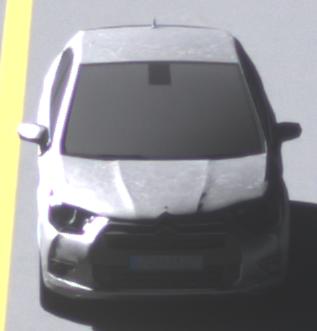
Make: Citroen
Model: DS 4 VTi 120
Detailed model: DS 4
Model produced from: 2011/05
Model produced until: 2015/01
Doors: 5
Color: white
Road condition: dry road
Daytime: morning or afternoon
Contrast: high contrast